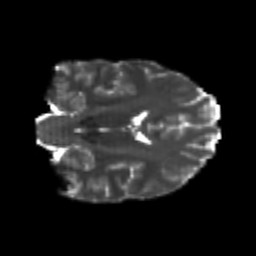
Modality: T2w
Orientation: coronal
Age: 22
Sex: female
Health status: healthy
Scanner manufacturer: philips
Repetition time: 7.389 s
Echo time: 0.08599 s